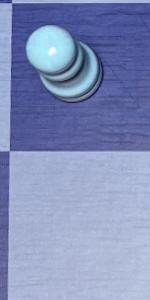
Label: Empty